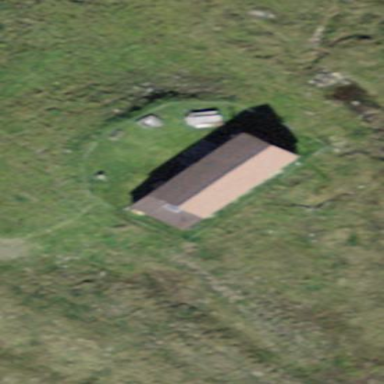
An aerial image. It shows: Hut.